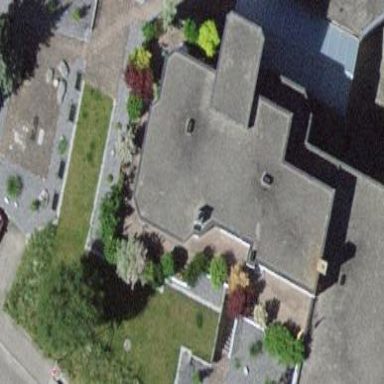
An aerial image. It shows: Flat-roofed apartment building.